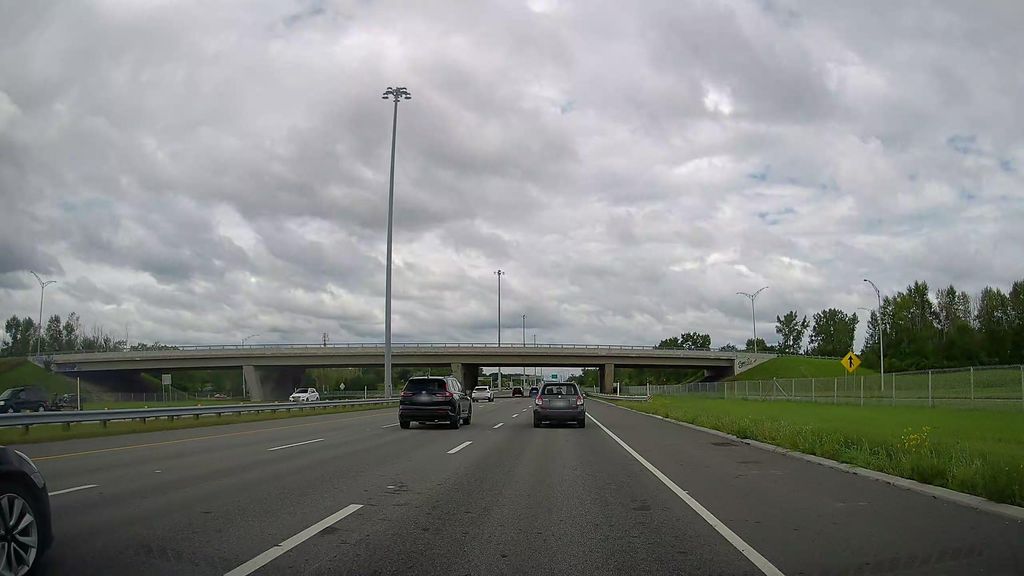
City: montreal